Interaction volume radius: 5 \u00c5
Interaction volume height: 15 \u00c5
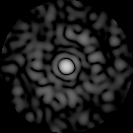
Disorder parameter: 0.8021